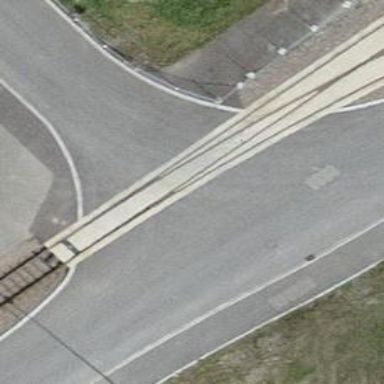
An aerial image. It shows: Railway level crossing.